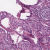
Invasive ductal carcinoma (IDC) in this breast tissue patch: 1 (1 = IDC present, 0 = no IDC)